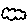
Label: cloud